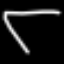
Label: diamond